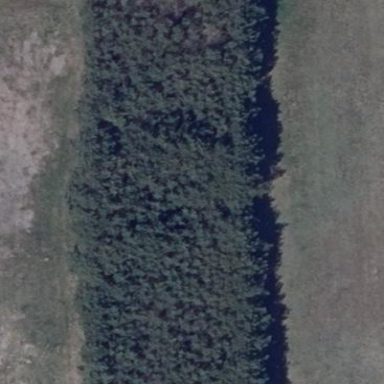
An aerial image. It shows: Forest area dominated by needle-leaved trees.